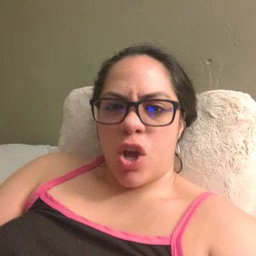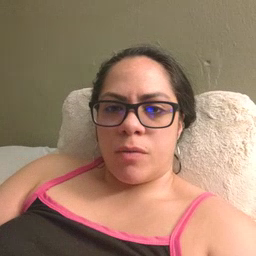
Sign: later